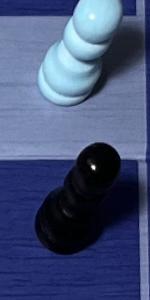
Label: Pawn_Black